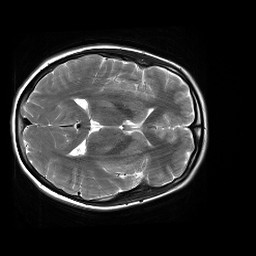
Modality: T2w
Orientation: axial
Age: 20
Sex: female
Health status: healthy
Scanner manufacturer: siemens
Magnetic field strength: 3 T
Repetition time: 4.01 s
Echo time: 0.116 s